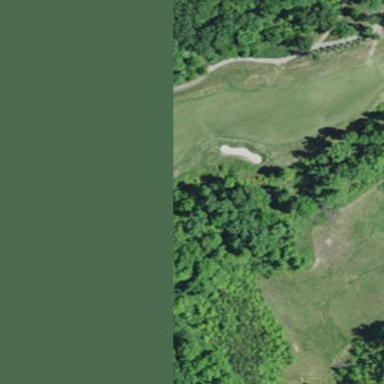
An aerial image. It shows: Golf fairway in the image.